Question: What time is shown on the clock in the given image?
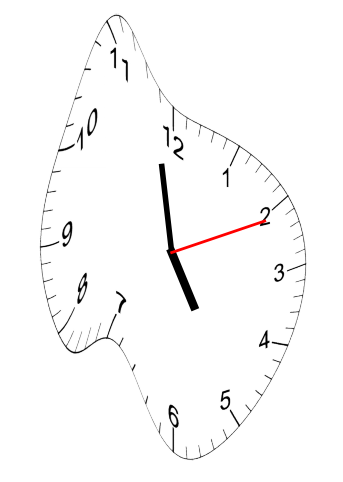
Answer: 04:58:11